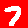
Digit: 7